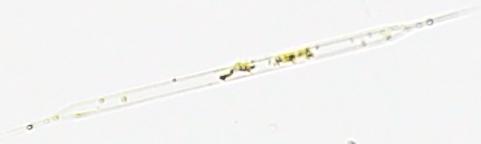
Label: Rhizosolenia